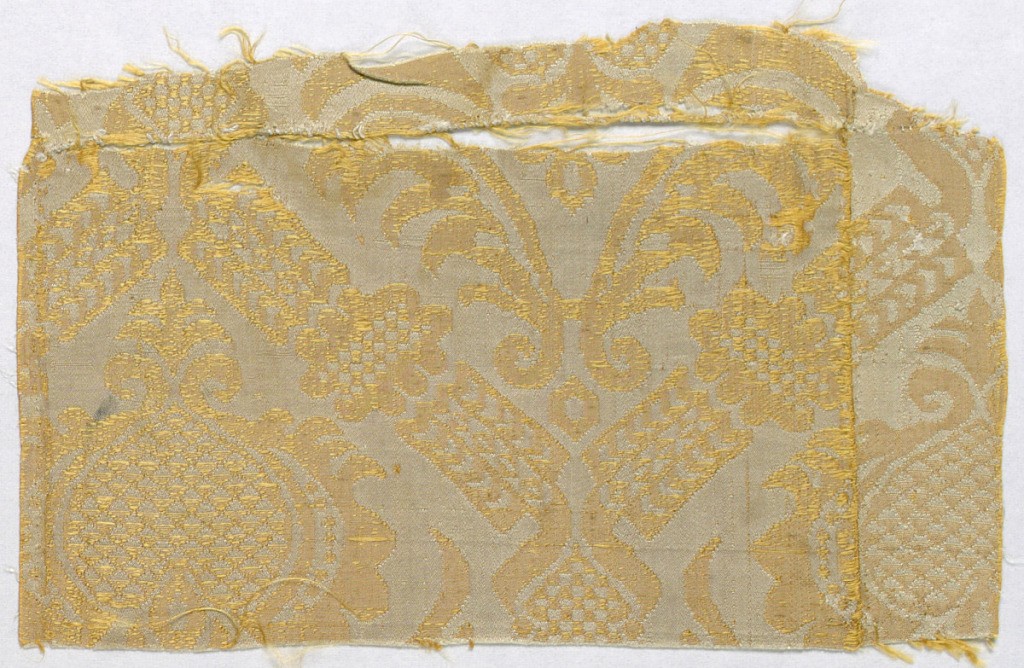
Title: Fragment
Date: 17th century
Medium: silk Technique: damask
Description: Pommegranates and foliage in a diamond lattice framework.